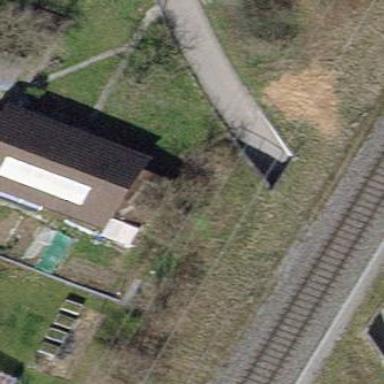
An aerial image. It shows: Shed.